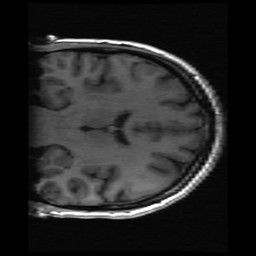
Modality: inplaneT1
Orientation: coronal